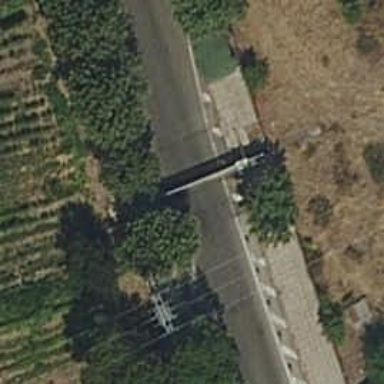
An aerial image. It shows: Gate.